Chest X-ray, PA view. Patient: 43 years old, sex M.
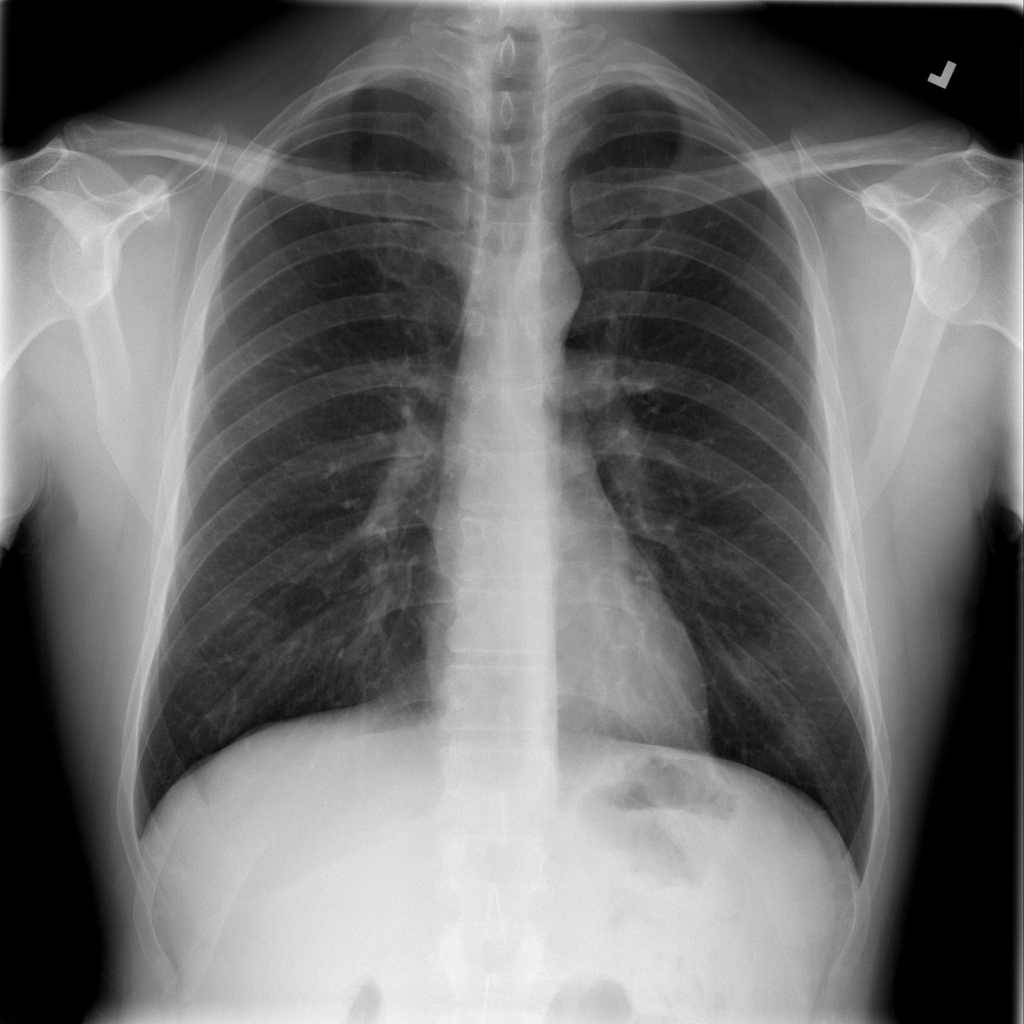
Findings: No Finding